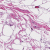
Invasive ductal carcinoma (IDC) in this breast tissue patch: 0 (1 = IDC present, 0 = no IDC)